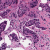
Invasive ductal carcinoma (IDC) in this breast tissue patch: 0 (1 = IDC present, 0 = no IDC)